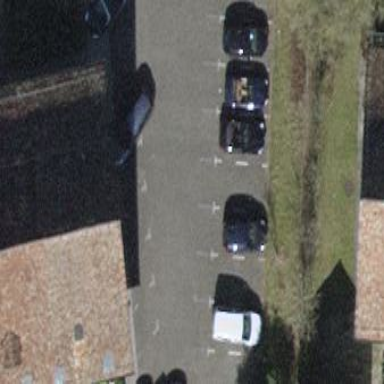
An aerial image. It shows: Parking area with surface.